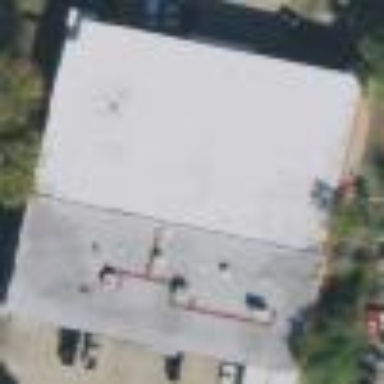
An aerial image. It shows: Warehouse building.